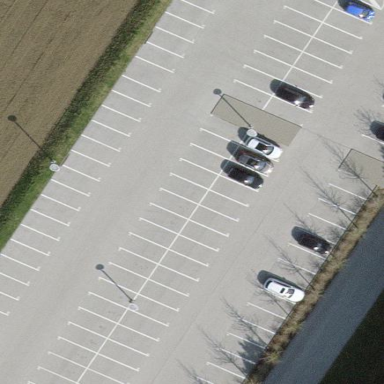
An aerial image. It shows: Parking area with asphalt surface.